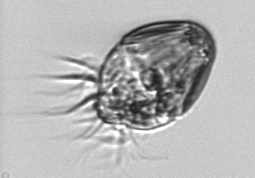
Label: Strombidium_morphotype1